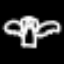
Label: angel